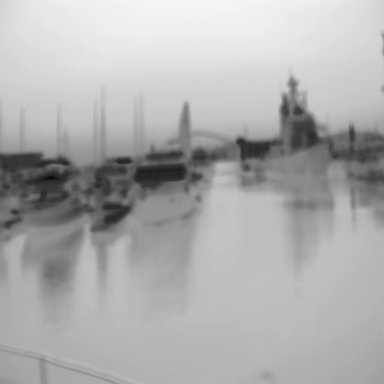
There are four canoes in the infrared image.